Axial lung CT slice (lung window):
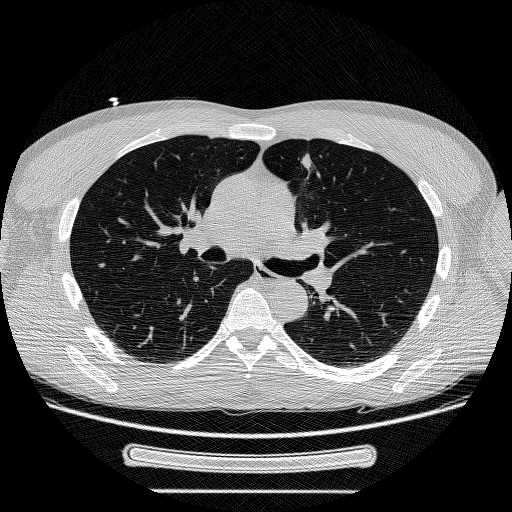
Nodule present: yes
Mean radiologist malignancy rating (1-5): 4.333